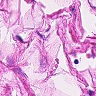
Metastatic tissue present: no